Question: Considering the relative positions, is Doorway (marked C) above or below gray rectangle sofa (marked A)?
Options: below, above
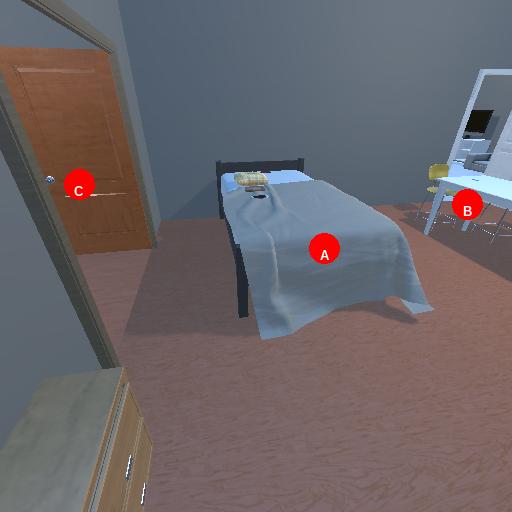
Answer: below